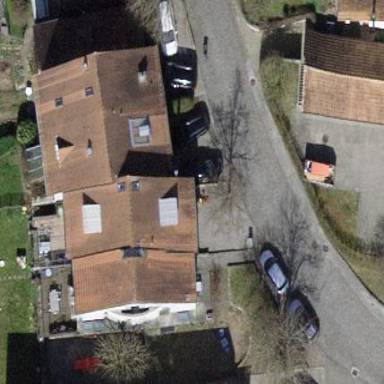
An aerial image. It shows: Terrace building.